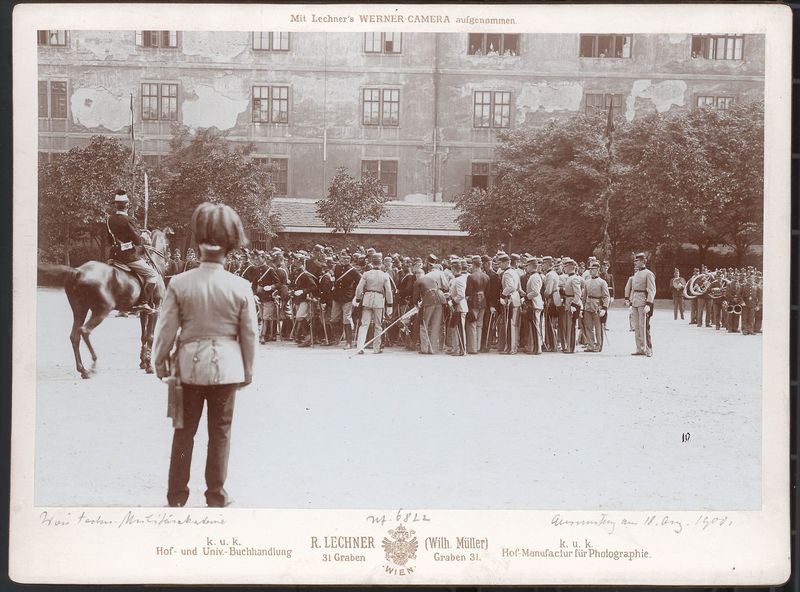
Titel: Ausmusterung an der Technischen Militärakademie
Standort: Wien
Institution: Albertina, Wien
Schlagwörter: baum, gruppe, mann, weiß, bäume, menschen, braun, fenster, grau, männer, rücken, schwarz, straße, dach, gebäude, haus, weg, ansammlung, menge, versammlung, alt, hose, band, horn, signatur, häuser, instrumente, musik, musiker, orchester, müller, pferd, reiter, deutschland, federhut, hufe, schweif, schrift, fassade, mauer, hof, platz, vorbereitung, krieg, querformat, kaiser, soldaten, foto, fotografie, photographie, unterschrift, hauswand, groß, schwarz-weiß, militär, schwert, streit, säbel, uniform, uniformen, aufstand, soldat, beschriftung, bismarck, degen, helm, stiefel, menschenmenge, wimpel, österreich, von hinten, wappen, rückansicht, pfer, kapelle, sammlung, parade, wien, fotographie, legende, exerzierplatz, kaserne, hausfront, schirft, apell, blasinstrumente, tuba, menschenauflauf, aufmarsch, lechner, zusammen, buchhandlung, federhaube, traße, blaskapelle, gebäde, krie, anfang 19. jahrhundert, 1900, 1908, 10, manufactur, milit#r, spitzhaube, fassade haus, musikcorps, r. lechner, paradehelm, werner camera, gardisten